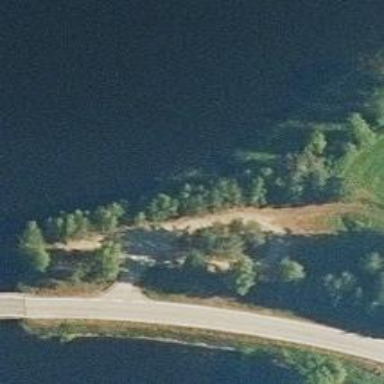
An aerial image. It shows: Rest area on the road.